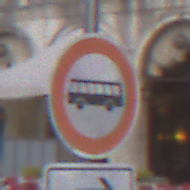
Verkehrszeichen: VerbotKraftomnibusse
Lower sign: RichtungsangabeDurchPfeile5
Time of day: SunriseSunset
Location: Outdoor (Urban)
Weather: PartlyCloudy
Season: NotSpecified
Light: Natural